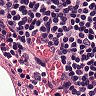
Metastatic tissue present: no